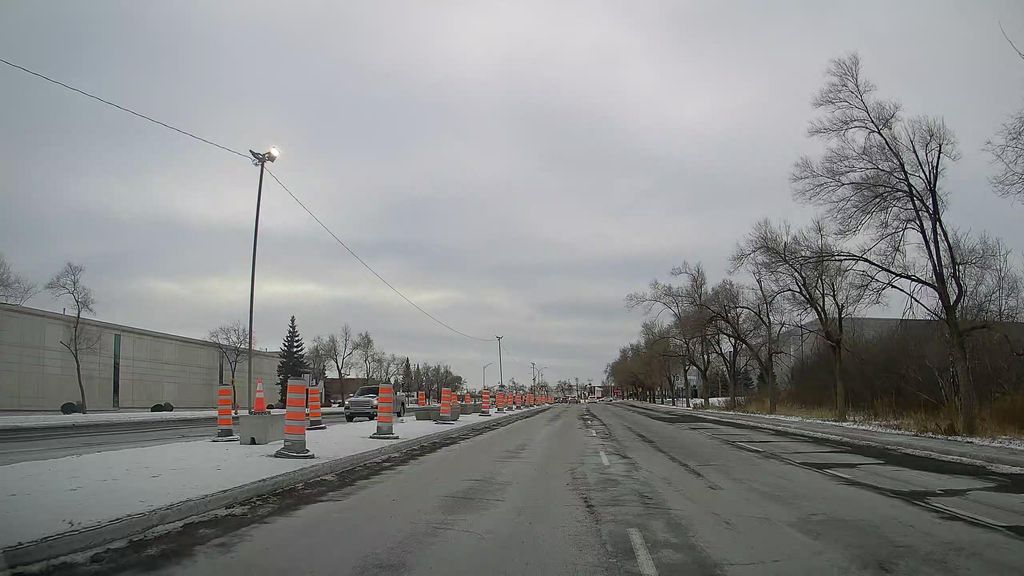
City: montreal